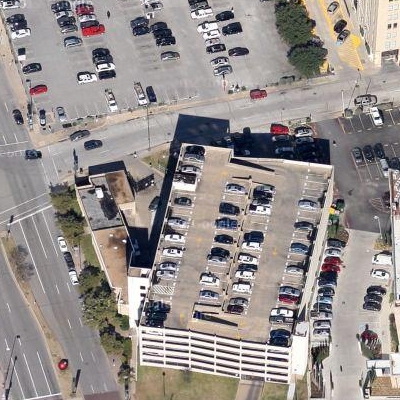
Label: Parking